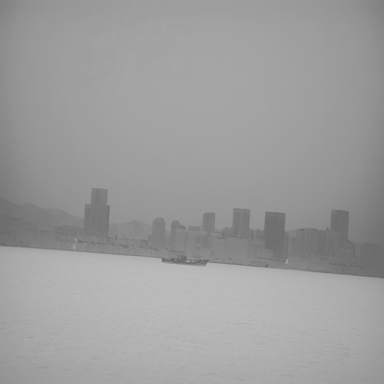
There is a bulk_carrier in the infrared image.